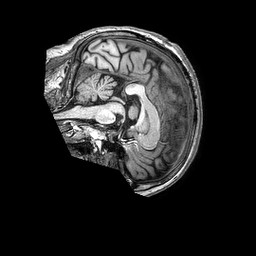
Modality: T1w
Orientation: sagittal
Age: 57
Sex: female
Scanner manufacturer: philips
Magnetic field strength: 3 T
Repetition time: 0.006726 s
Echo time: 0.003019 s